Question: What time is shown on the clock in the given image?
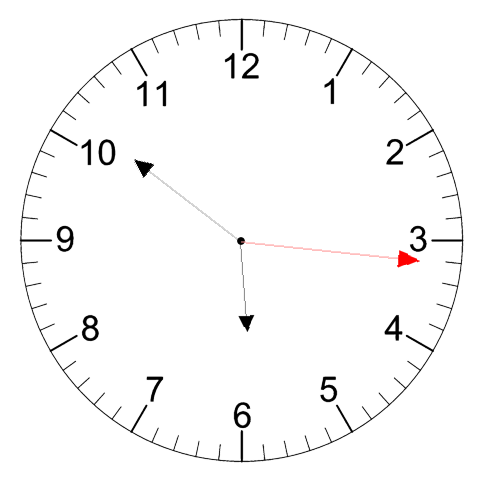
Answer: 05:51:16